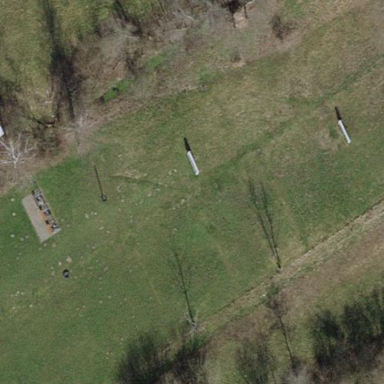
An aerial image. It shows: Archery pitch used for leisure and sports.